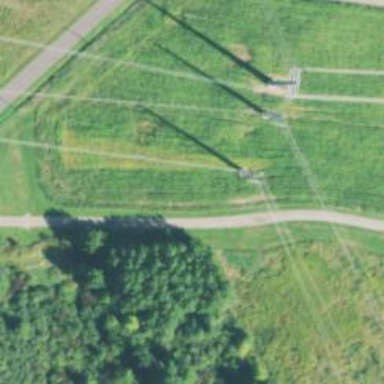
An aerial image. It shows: Power tower.